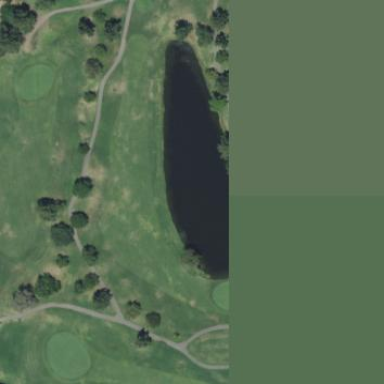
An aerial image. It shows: Picturesque scene of golf course with lateral water hazard.